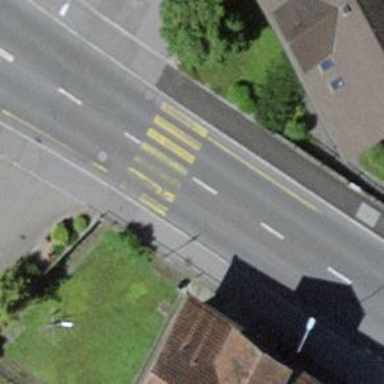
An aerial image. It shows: Uncontrolled zebra crossing on the road.